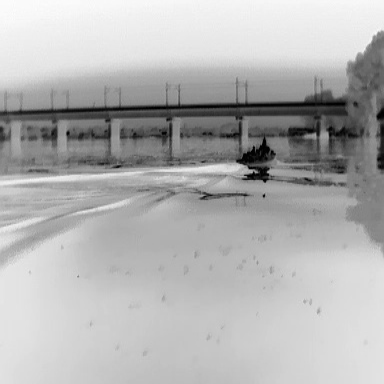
There is a warship in the infrared image.